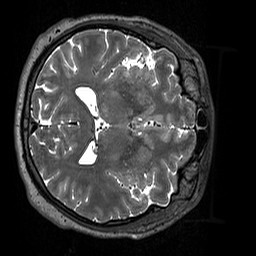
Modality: T2w
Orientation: axial
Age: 44
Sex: male
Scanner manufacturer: siemens
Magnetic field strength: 3 T
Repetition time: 3.2 s
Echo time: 0.412 s